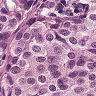
Metastatic tissue present: yes